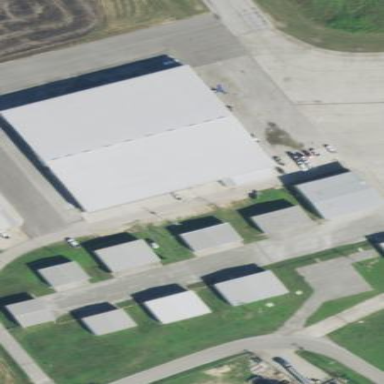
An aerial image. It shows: Hangar building located at airport.